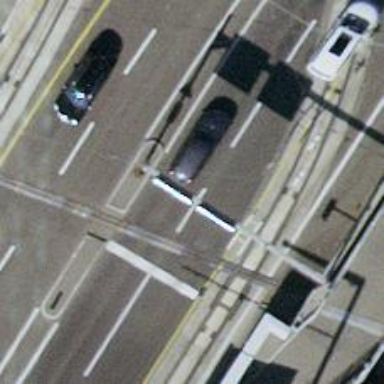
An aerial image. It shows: Primary highway bridge with asphalt surface. It has trolley wires.